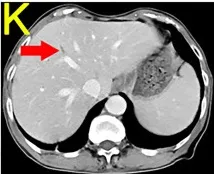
CECT, HE, and Immunohistochemistry for Case 2. (K) Persistent reduction in a second intrahepatic mass after 18 months of treatment.
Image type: radiology (ct)